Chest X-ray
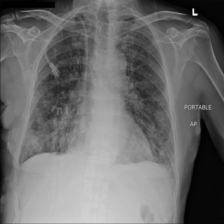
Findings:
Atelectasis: negative
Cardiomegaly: negative
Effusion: positive
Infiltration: positive
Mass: negative
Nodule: positive
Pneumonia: negative
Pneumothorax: negative
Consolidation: negative
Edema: negative
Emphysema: negative
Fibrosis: negative
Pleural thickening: negative
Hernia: negative